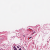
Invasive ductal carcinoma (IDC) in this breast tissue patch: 0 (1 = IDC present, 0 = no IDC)